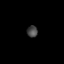
Tissue: lung
Cell type: Epithelial cells
Senescence score: 0.2094
Nuclear area (px): 120
Mean DAPI intensity: 69.625